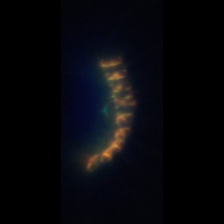
Taxon: Chaetoceros
Group: Diatoms